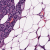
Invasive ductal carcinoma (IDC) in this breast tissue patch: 1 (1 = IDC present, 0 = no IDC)